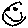
Label: smiley face